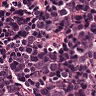
Metastatic tissue present: no